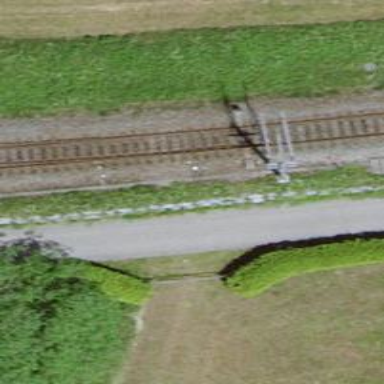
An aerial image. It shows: Railway switch.